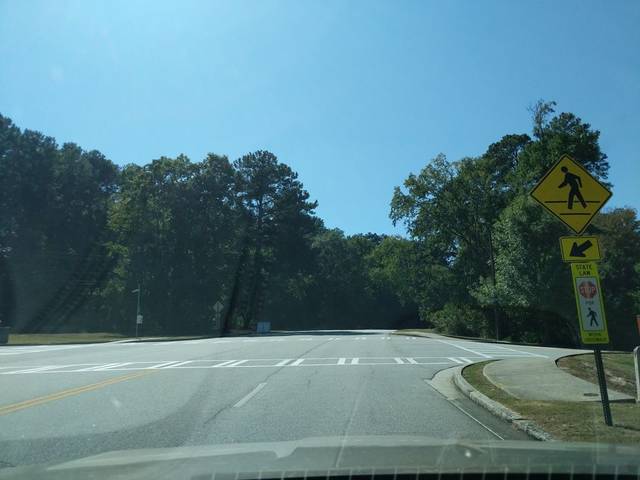
Region: United States
Coordinates: 33.812, -84.151